Question: I want to create a button which should be like the sample image. Circular Image View with overlapping text ( Clickable ).I have tried some libraries but none of them offer android:text="something" function.
Is there any library that offers them both together?
'''
<RelativeLayout
android:layout_width="match_parent"
android:layout_height="wrap_content"
android:padding="3dp"
android:paddingBottom="5dp"
android:paddingTop="5dp">
<LinearLayout
android:id="@+id/layout2"
android:layout_width="match_parent"
android:layout_height="wrap_content"
android:layout_below="@+id/layout1"
android:gravity="center"
android:orientation="horizontal"
android:padding="2dp"
android:paddingLeft="10dp">
<de.hdodenhof.circleimageview.CircleImageView
xmlns:app="http://schemas.android.com/apk/res-auto"
android:id="@+id/profile_image"
android:layout_width="96dp"
android:layout_height="96dp"
android:src="@drawable/tem_hashtag_bn_04"
app:civ_border_width="1dp"
app:civ_border_color="#FF000000"/>
</LinearLayout>
</RelativeLayout>
'''

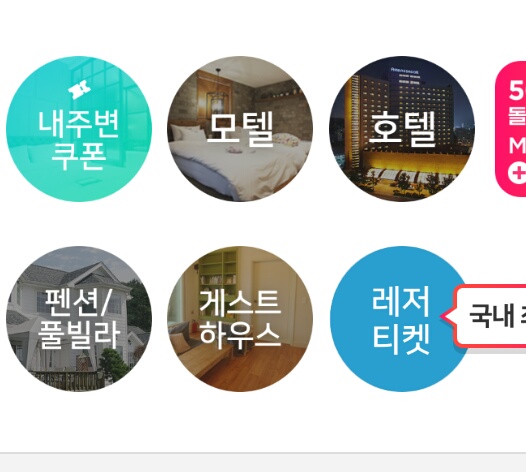
Answer: Try this
'''
<RelativeLayout
android:layout_width="match_parent"
android:layout_height="wrap_content">
<de.hdodenhof.circleimageview.CircleImageView
xmlns:app="http://schemas.android.com/apk/res-auto"
android:id="@+id/myCircleImageView"
android:layout_width="96dp"
android:layout_height="96dp"
android:src="@color/colorPrimary"
app:civ_border_width="2dp"
app:civ_border_color="#FF000000"/>
<TextView
android:id="@+id/cmll_completed_per"
android:layout_width="wrap_content"
android:layout_height="wrap_content"
android:layout_alignBottom="@id/myCircleImageView"
android:layout_alignLeft="@id/myCircleImageView"
android:layout_alignRight="@id/myCircleImageView"
android:layout_alignTop="@id/myCircleImageView"
android:layout_gravity="center"
android:gravity="center"
android:padding="10dp"
android:textStyle="bold"
android:textColor="@android:color/white"
android:text="100%" />
</RelativeLayout>
'''
<URL>